Field crop: maize
Growth stage: 1
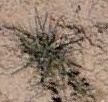
Species: salsola